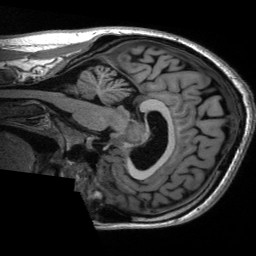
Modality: T1w
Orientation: sagittal